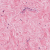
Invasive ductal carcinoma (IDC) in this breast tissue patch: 0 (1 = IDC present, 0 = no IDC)